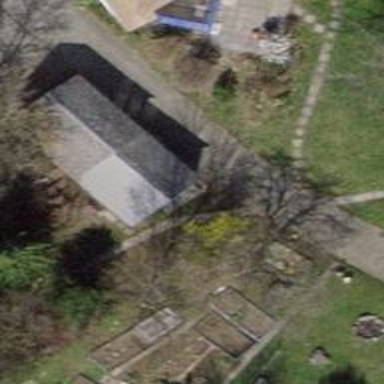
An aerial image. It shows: View of roof of building.